Question: I'm completely newly at Scala.
I installed java, sbt and scala on Ubuntu 12.04:
'''
nazar_art@nazar-desctop:~$ sbt sbt-version
[warn] Alternative project directory .sbt (/home/nazar_art/.sbt) has been deprecated since sbt 0.12.0.
[warn] Please use the standard location: /home/nazar_art/project
[info] Loading project definition from /home/nazar_art/.sbt
[info] Set current project to default-5b9232 (in build file:/home/nazar_art/)
[info] 0.12.4
nazar_art@nazar-desctop:~$ scala -version
Scala code runner version 2.10.2 -- Copyright 2002-2013, LAMP/EPFL
nazar_art@nazar-desctop:~$ java -version
java version "1.7.0_40"
Java(TM) SE Runtime Environment (build 1.7.0_40-b43)
Java HotSpot(TM) 64-Bit Server VM (build 24.0-b56, mixed mode)
'''
I installed scala and sbt plugins to Idea.
And when I tried irst example project I see next error:
Cannot resolve symbol List, after next lines:
'''
package example
import common._
object Lists {
def sum(xs: List[Int]): Int = { // <== here underline for List
if (xs.isEmpty) 0
else xs.head + sumList(xs.tail)
}
}
'''
I couldn't figure out what exactly is wrong?
IDEA suggest me importing 'java.util.List' - but this class doesn't have any 'isEmpthy()' method.
Any suggestion?
-
- <URL>- I went to '/MyProjectDirectory/project/' and created 'plugin.sbt'
with content:'addSbtPlugin("com.github.mpeltonen" % "sbt-idea" % "1.5.1")'- After this I type from my project directory 'sbt gen-idea'. It
rebuild project for Idea.- 'sbt''scala'
It should be enough but it shown again:
'''
Cannot resolve symbol List
'''
and suggesting import 'import scala.collection.immutable.List'. But this isn't helpful. It keep being underlined with red line.

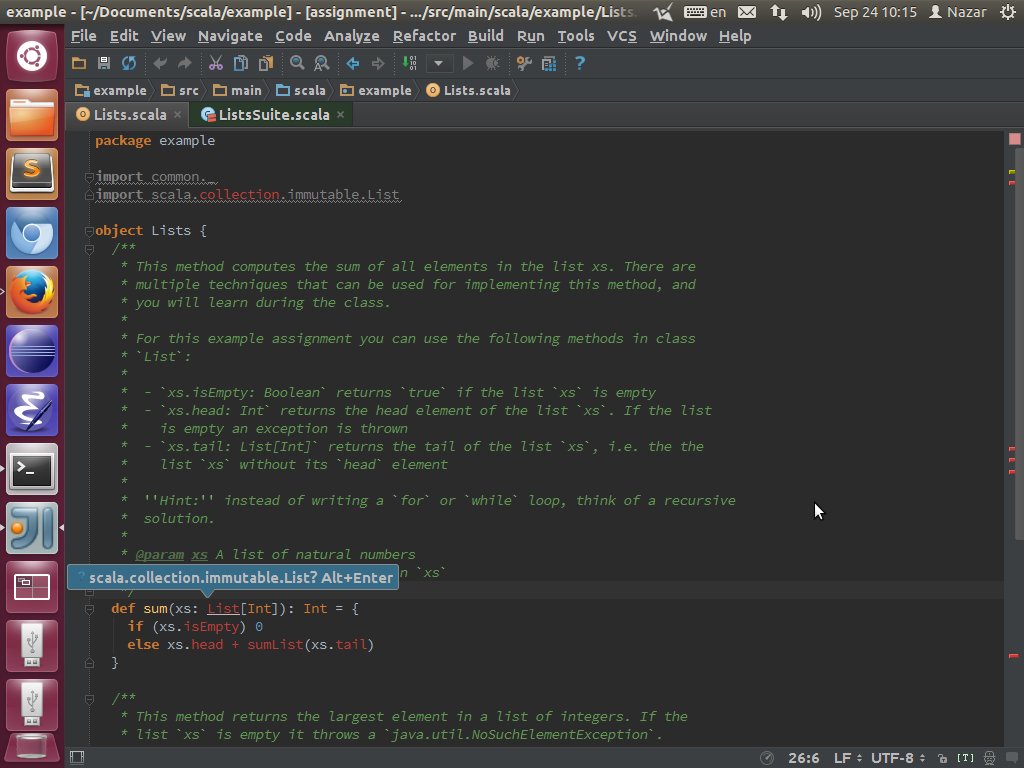
Answer: If your IDEA plugin doesn't see scala classes then go to File -> Project Structure and check the following:
1. Make sure the Scala Facet is added to your application. Go to the Facets tab and check if Scala facet is listed there. If not, you need to add and configure it. Then make sure that Scala Facet is listed under all the modules that need Scala.
2. Make sure the Scala Facet uses the right version of your scala library (Idea will mark it with red, if it cannot be found).
3. Make sure scala-library.jar is on the list of dependencies of the modules using Scala. Check if paths are ok.